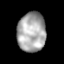
Tissue: lung
Cell type: Epithelial cells
Senescence score: 0.2416
Nuclear area (px): 1085
Mean DAPI intensity: 169.849